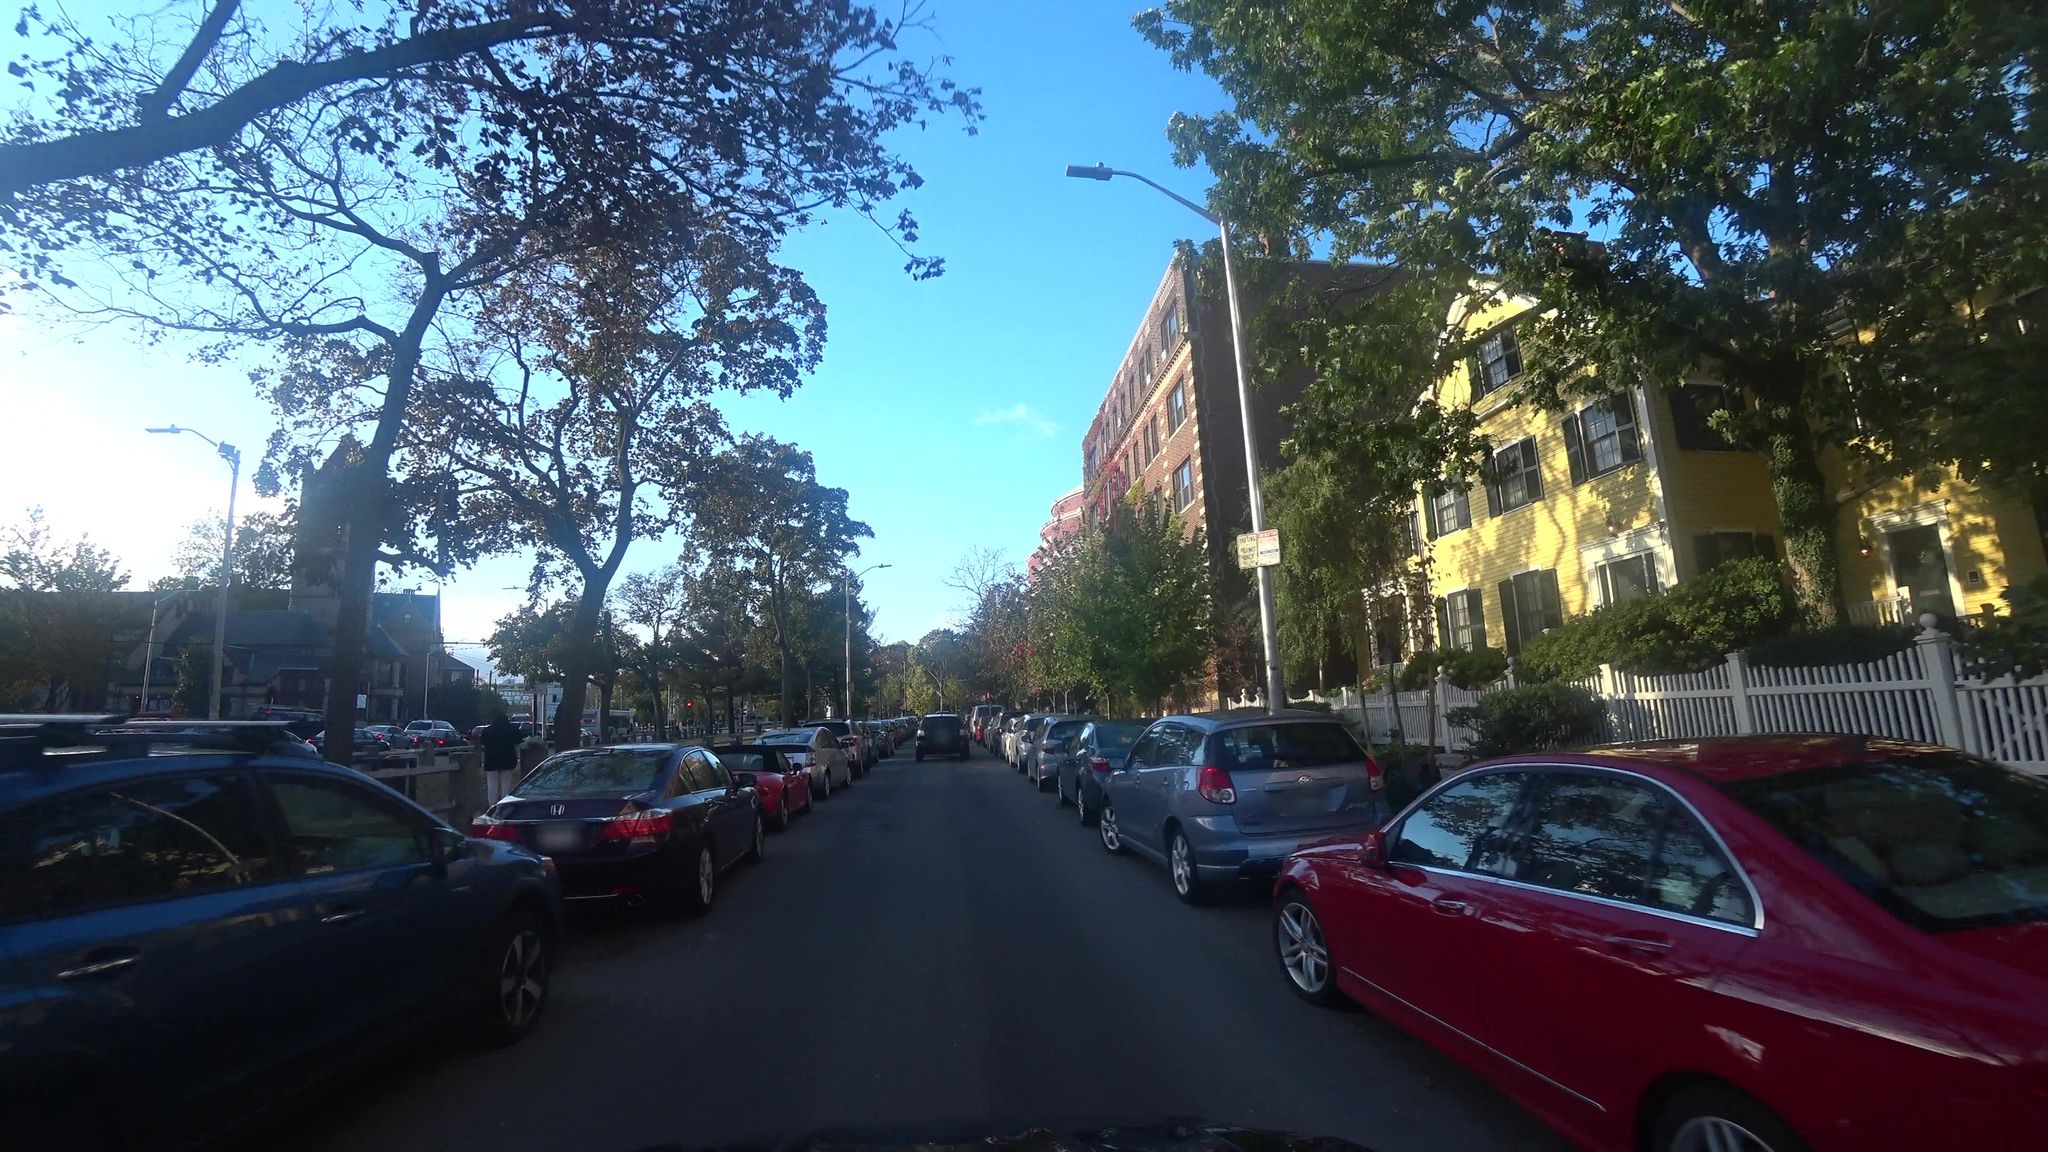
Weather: clear
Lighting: day
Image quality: good
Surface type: driving surface
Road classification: residential
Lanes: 1
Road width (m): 20.1
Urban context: urban centre
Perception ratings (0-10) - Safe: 4.96, Lively: 9.16, Beautiful: 8.72, Boring: 1.32, Depressing: 1.78, Wealthy: 8.45